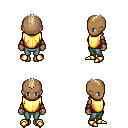
a pixel art fantasy rpg character, female body template, human, dark skin, gold chest armor, teal pants, white blonde short mohawk hairstyle, leather bracers, gold boots, four views (front, back, left, right), 2x2 character sprite sheet, small pixel art, hard edges, no anti-aliasing